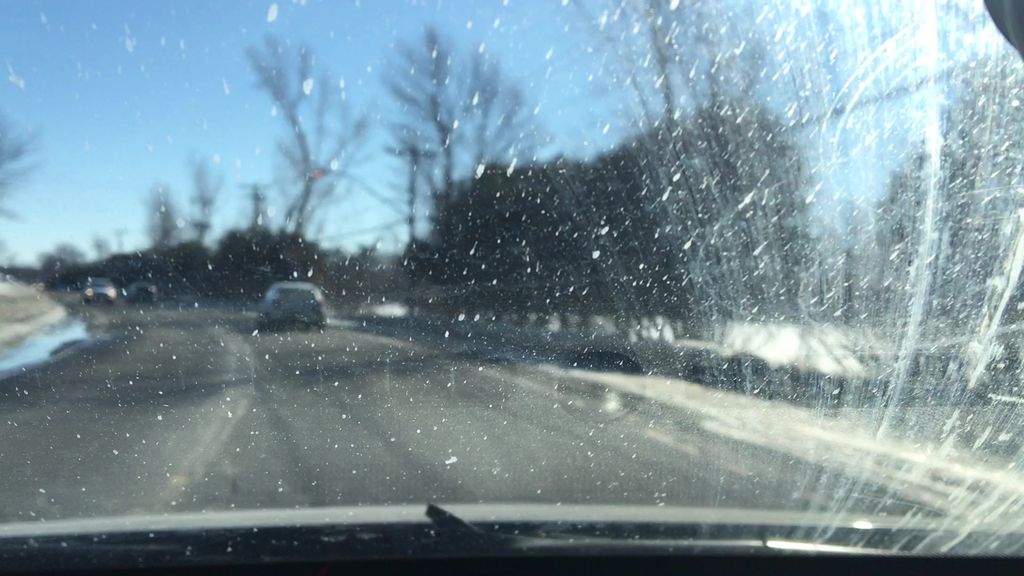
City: ottawa-gatineau